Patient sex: M
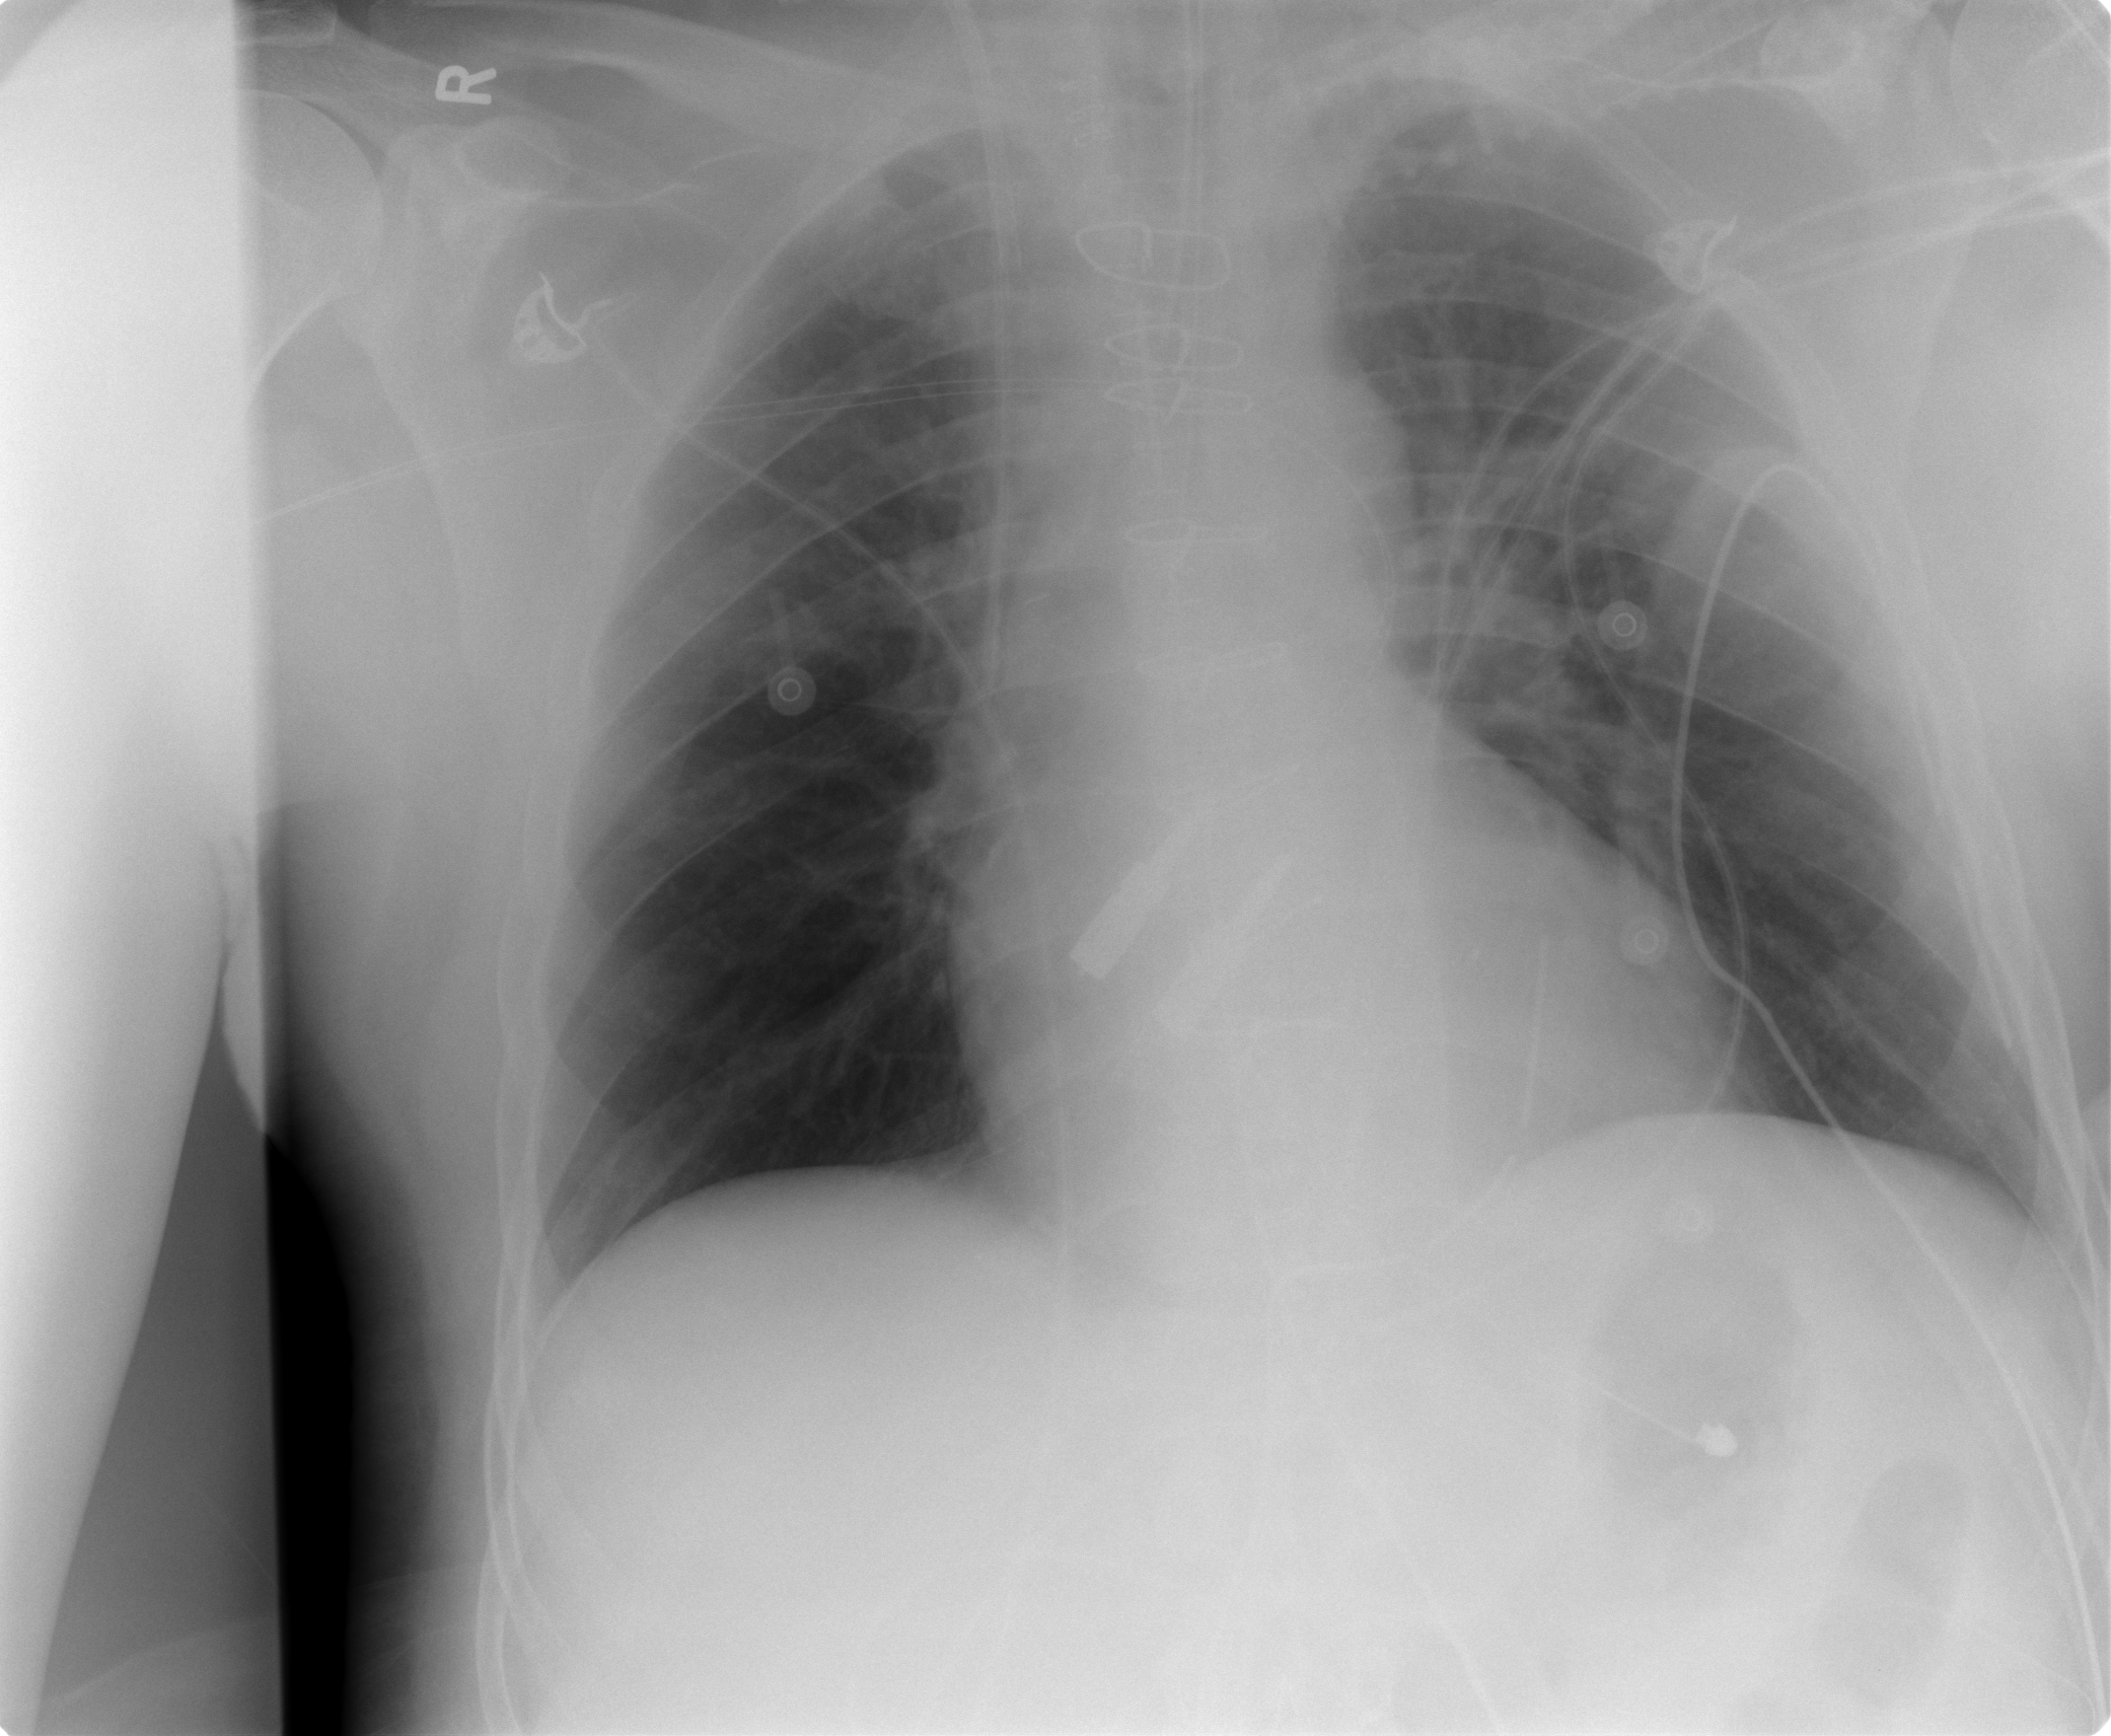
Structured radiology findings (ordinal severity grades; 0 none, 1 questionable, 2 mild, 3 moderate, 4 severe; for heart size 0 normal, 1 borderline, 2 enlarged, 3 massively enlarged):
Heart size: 0
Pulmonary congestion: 0
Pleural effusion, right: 0
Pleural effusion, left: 2
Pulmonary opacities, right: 0
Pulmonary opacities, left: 0
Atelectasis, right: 0
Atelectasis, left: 0